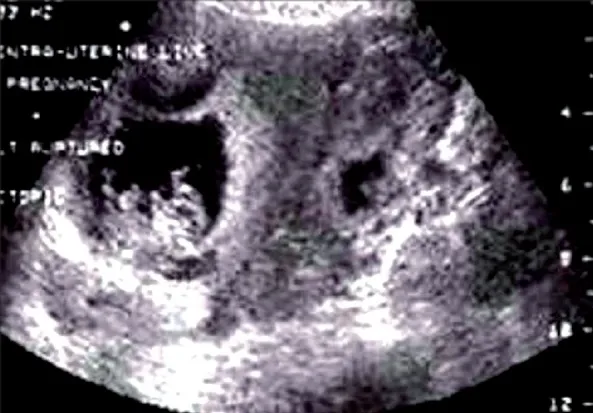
TVS showing an intrauterine gestation and an adnexal mass.
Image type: radiology (ultrasound)